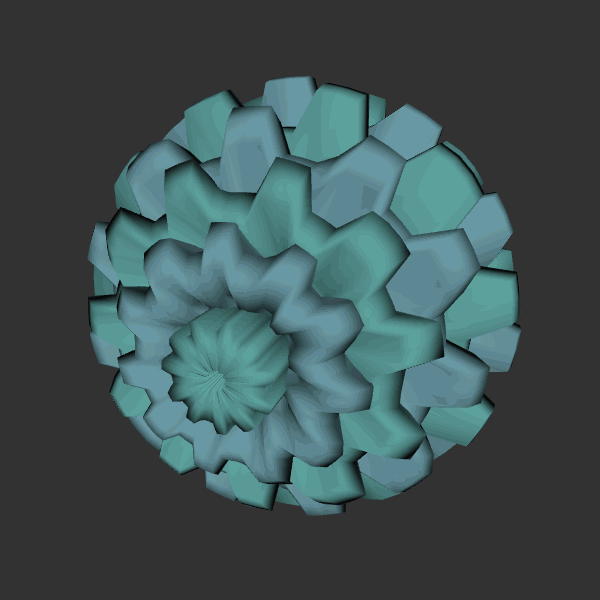
Background: dark